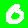
Digit: 0